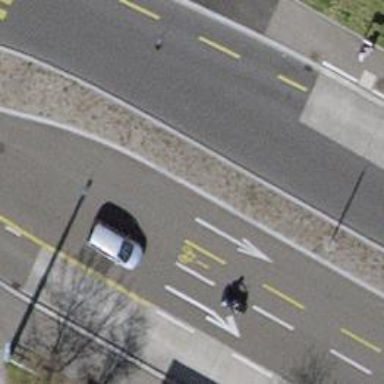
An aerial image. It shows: Secondary road with asphalt surface. There are separate sidewalks and lanes for cyclists on both sides of the road.